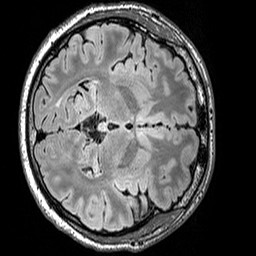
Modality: FLAIR
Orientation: axial
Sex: male
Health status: ill
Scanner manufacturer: siemens
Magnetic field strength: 3 T
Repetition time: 5 s
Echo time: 0.388 s